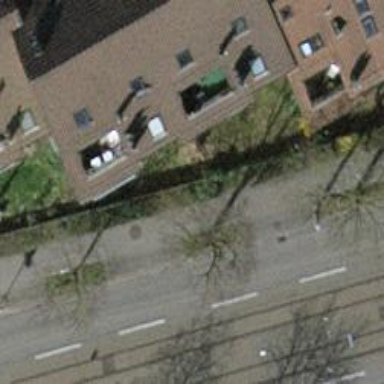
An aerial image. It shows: Avenue lined with trees.